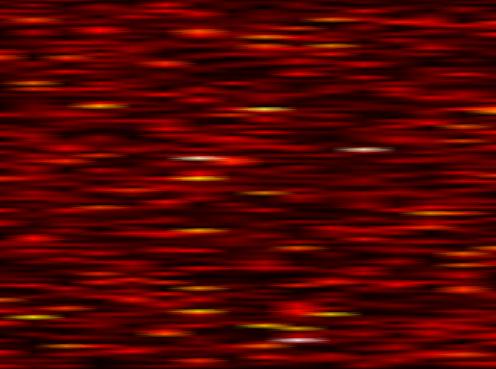
Label: FBMC